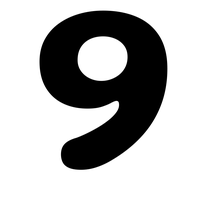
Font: Gluten_SemiBold